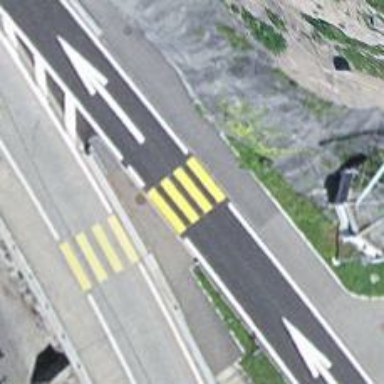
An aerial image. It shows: Marked zebra crossing on the road.